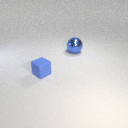
small blue rubber cube to the left of large blue metal sphere